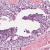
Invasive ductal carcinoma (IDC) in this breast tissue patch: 1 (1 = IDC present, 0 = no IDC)